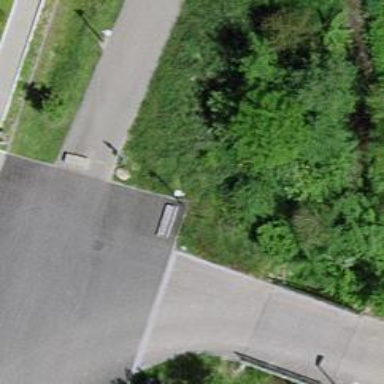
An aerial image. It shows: Asphalt footway with no sidewalk.